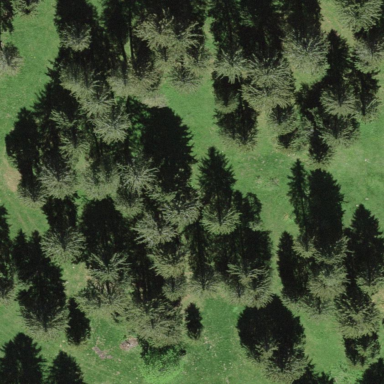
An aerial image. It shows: Beautiful woodland area.